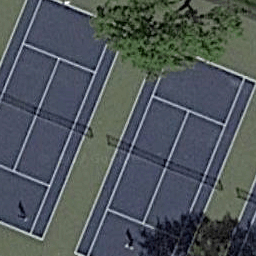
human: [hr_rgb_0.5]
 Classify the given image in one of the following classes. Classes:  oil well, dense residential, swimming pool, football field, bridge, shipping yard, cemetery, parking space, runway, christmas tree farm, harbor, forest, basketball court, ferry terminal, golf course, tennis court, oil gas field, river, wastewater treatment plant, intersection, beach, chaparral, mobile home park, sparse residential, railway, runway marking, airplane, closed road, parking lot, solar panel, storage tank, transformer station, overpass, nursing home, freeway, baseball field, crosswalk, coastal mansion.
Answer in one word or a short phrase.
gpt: tennis court